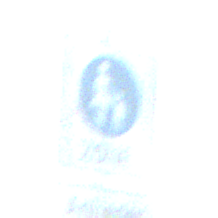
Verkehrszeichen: BeginnFussgaengerzone
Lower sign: PersonengruppenFrei1
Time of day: SunriseSunset
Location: Outdoor (RoadRail)
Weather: Clear
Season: NotSpecified
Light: Natural